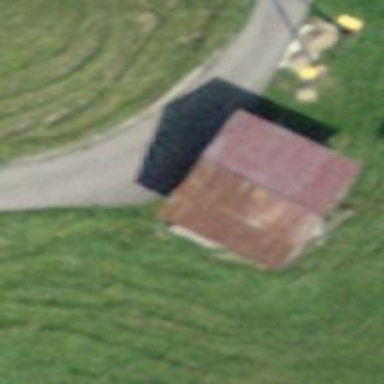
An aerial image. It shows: Barn.